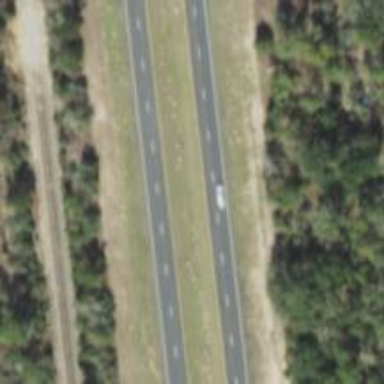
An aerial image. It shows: Asphalt road classified as trunk highway.